Question: I have been having trouble with IDEA ('JetBrains Intellij IDEA 13') not reading the 'pom.xml' file after the project has been imported using the 'VCS'. How can I make IDEA recognize this as a 'Maven project' so it gets all the dependencies from the 'pom.xml'?
This is what the 'pom.xml' currently looks like in 'Project View':

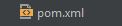
Answer: 1. Right click the pom.xml file.
2. In the menu select "Add as Maven project", the project will now turn into a Maven project and the pom.xml file icon should turn into an m, the Maven logo.
This occurs when you don't include the "'.idea'" folder in the 'Git' repository.